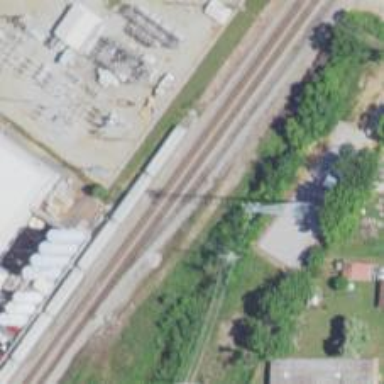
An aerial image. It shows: Railway siding with rails.